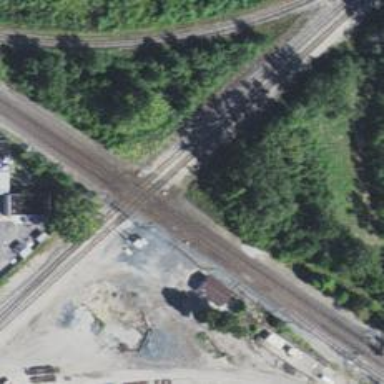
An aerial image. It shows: Railway crossing.